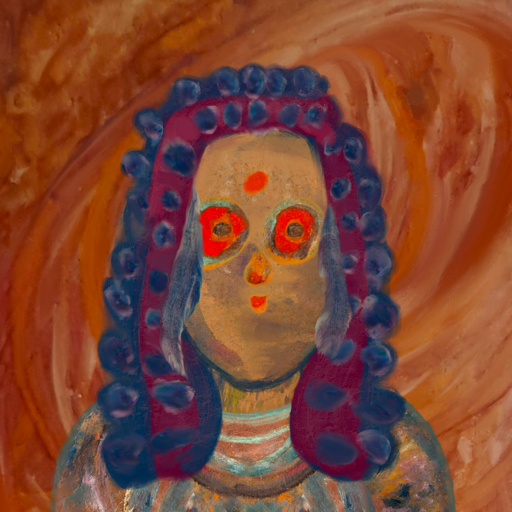
Background: Pious_Lady, Head And Neck Front: In_The_Sun, Face Front: Sisters, Bust: Boggyland, Hair Front: Hill_Girl, Head Accessory: Blank, Second Necklace: Blank, Necklace: Blank, Baby: Blank